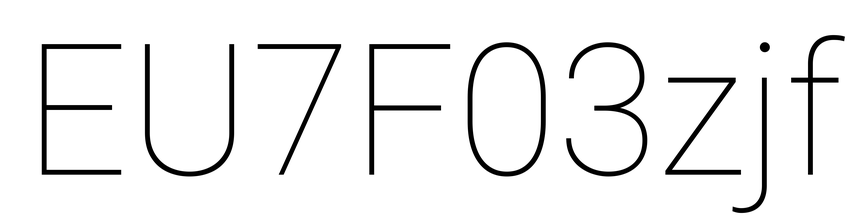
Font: Roboto_Thin